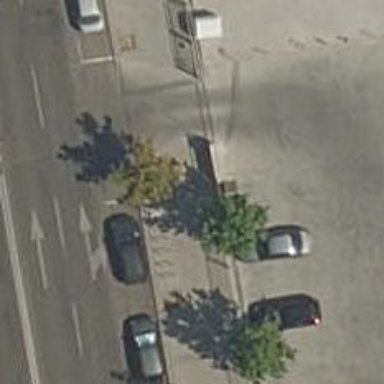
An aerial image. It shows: Bicycle parking area with stands.